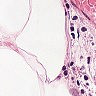
Metastatic tissue present: no